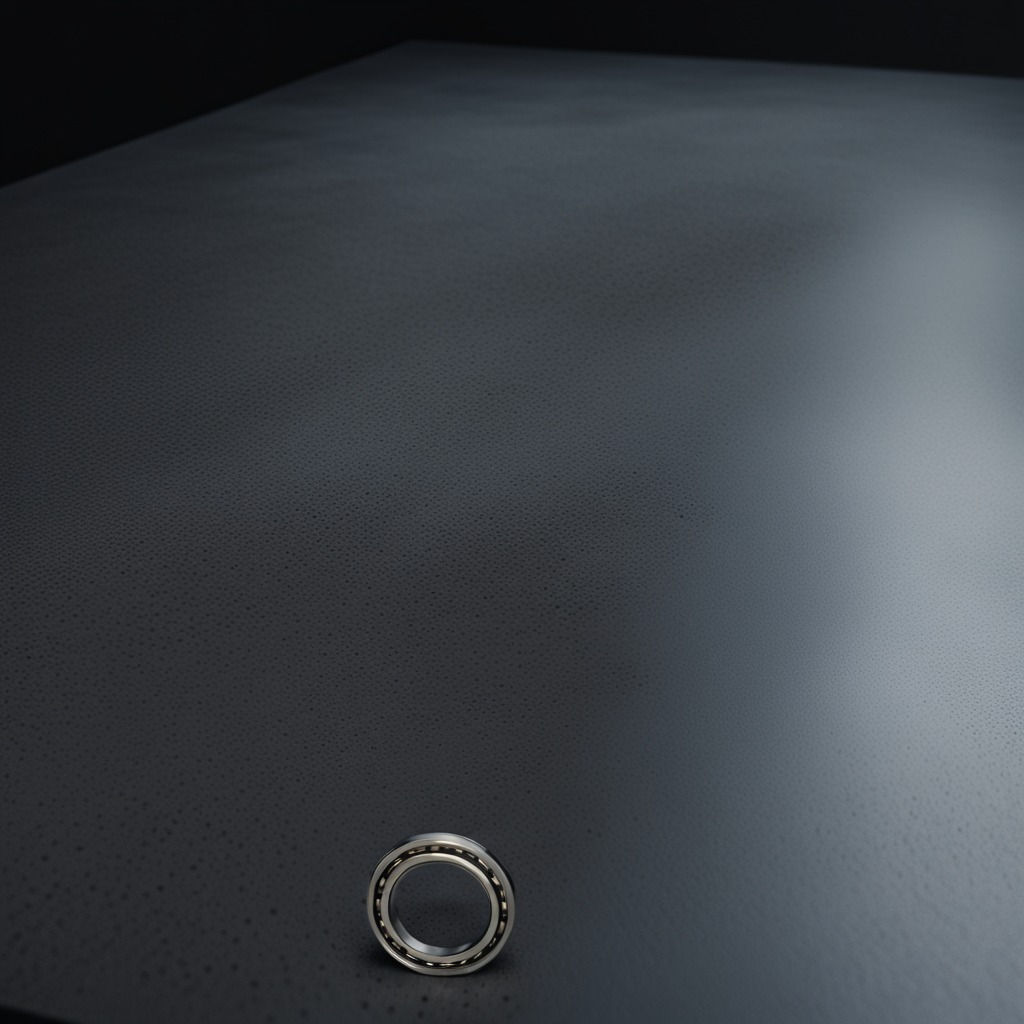
A metal ball bearing is lying on a clean granite table inside a workshop at night dim ambient light soft shadows worn but